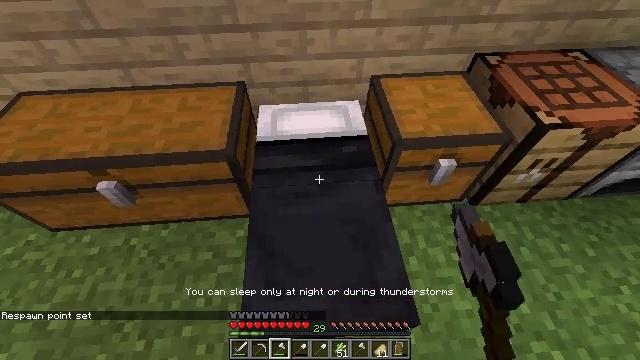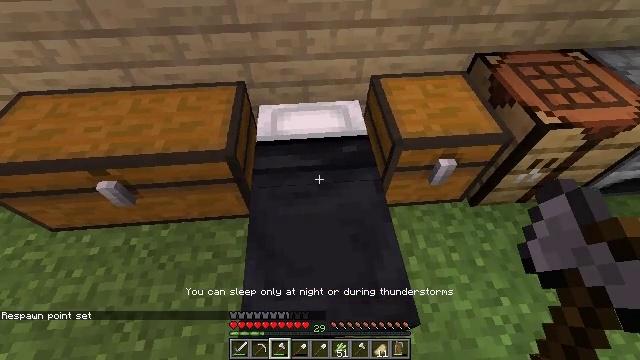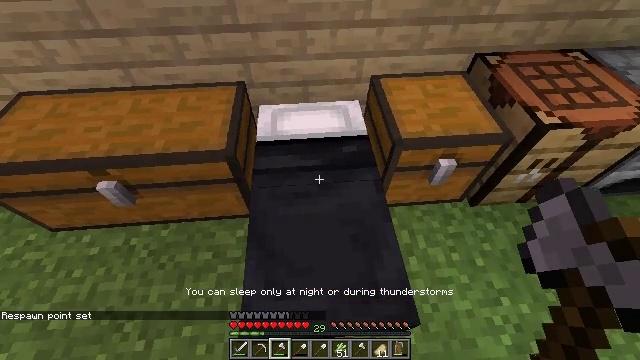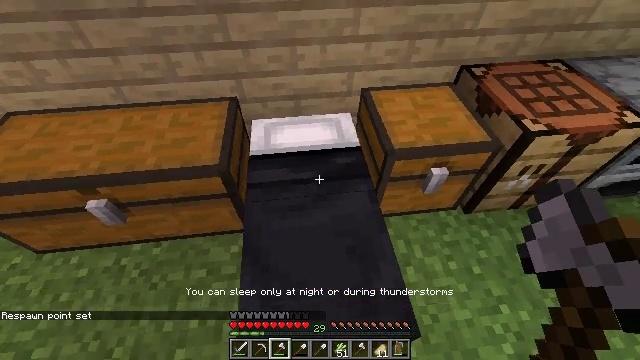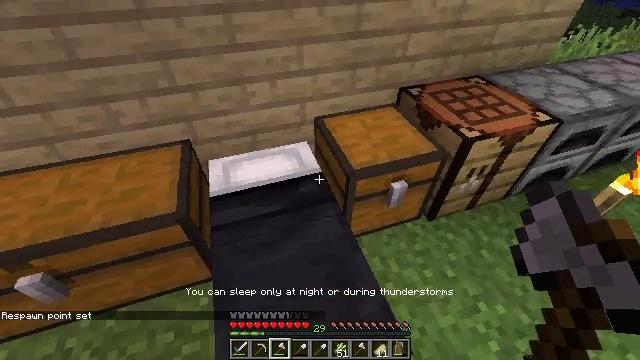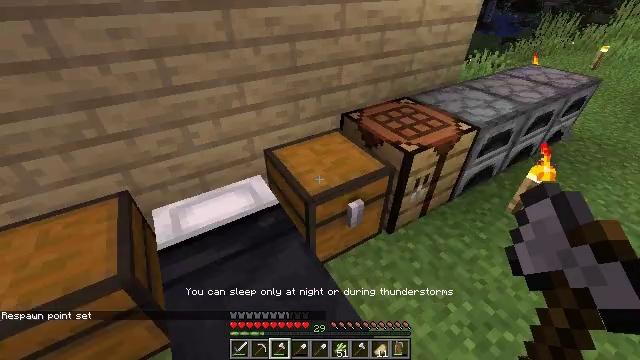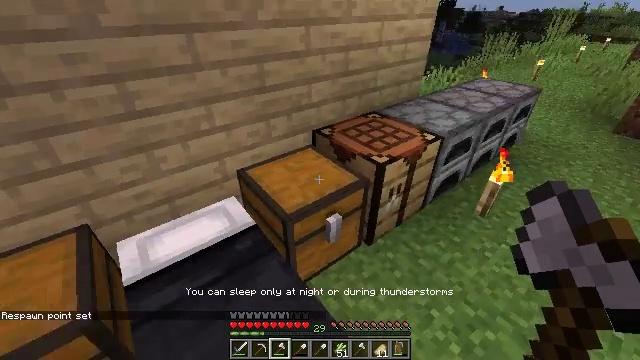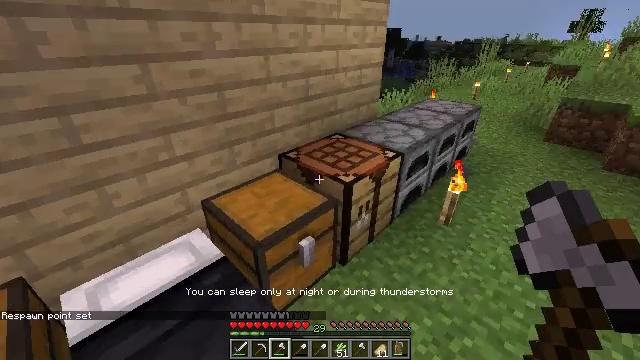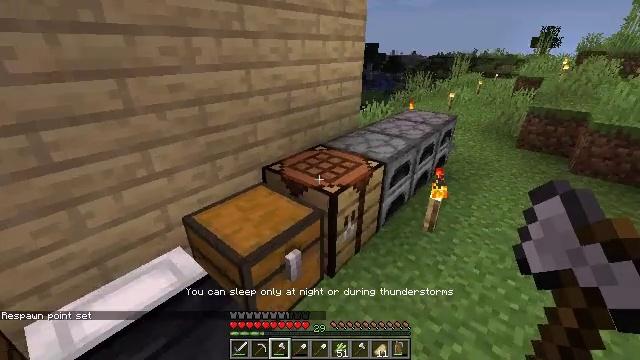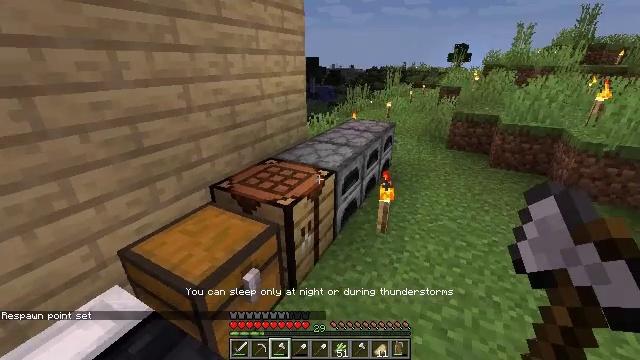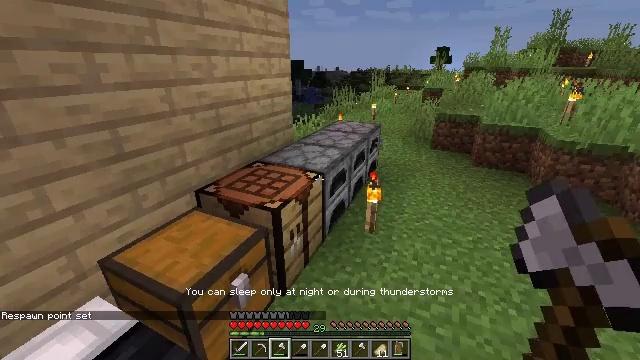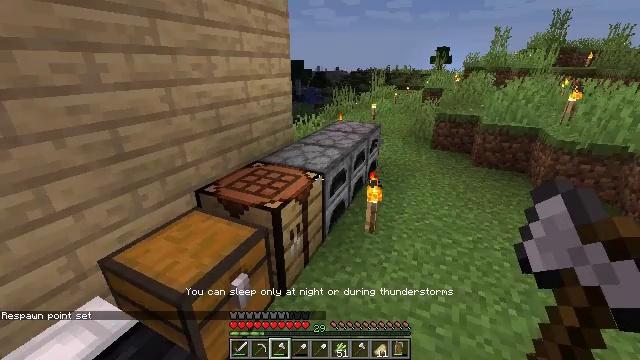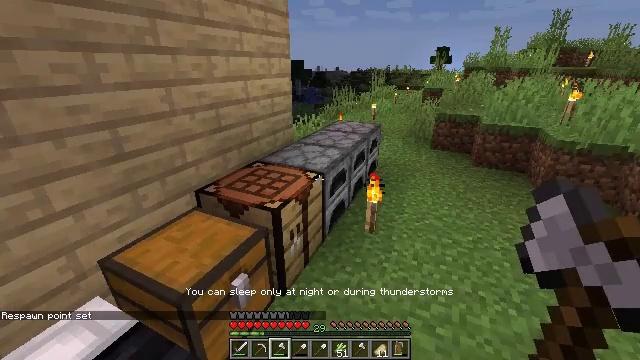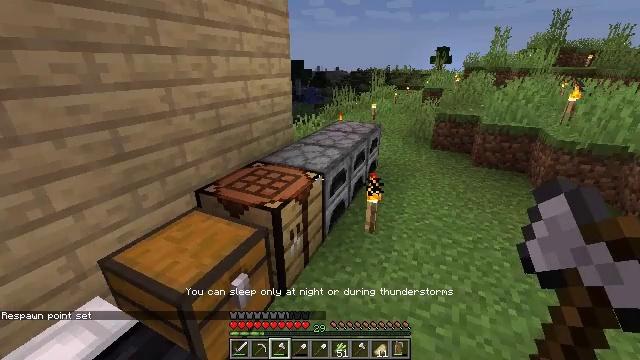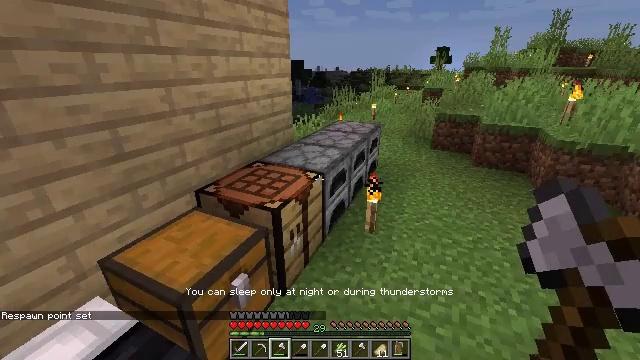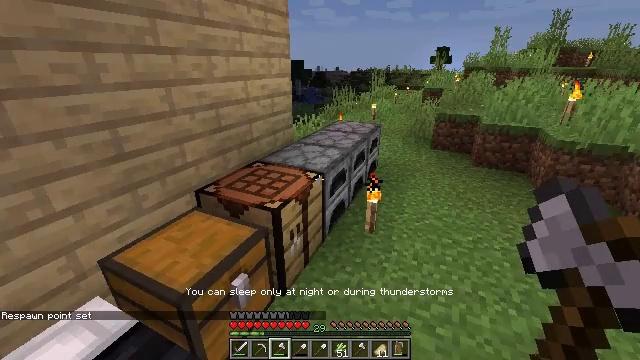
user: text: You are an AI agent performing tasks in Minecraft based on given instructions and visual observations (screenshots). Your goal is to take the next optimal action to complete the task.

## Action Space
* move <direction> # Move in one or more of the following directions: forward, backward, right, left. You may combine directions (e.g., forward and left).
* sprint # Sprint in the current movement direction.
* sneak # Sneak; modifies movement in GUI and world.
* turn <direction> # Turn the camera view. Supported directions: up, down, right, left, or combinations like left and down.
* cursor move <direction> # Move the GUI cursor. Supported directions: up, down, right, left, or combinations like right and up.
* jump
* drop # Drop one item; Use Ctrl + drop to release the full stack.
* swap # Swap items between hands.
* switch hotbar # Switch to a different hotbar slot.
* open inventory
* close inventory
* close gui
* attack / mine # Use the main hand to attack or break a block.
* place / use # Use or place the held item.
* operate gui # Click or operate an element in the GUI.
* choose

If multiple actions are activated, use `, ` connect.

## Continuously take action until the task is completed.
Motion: motion action
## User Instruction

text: Attack the black bed to recycle it.
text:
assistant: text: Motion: no_op
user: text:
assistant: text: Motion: no_op
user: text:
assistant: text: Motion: turn right and up
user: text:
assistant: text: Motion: turn right and up
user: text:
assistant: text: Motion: turn right and up
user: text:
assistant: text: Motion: turn right and up
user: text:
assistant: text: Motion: turn right and up
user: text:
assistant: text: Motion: turn right and up
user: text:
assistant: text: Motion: turn right and up
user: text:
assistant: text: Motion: turn right
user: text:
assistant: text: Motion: no_op
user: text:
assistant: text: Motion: no_op
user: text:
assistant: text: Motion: no_op
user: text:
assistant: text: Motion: no_op
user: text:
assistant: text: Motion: no_op
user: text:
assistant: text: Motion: no_op
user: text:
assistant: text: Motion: turn right and up
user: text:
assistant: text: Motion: turn right
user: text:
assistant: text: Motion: turn right
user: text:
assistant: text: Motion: no_op
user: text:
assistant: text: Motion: use / place
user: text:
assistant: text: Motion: use / place
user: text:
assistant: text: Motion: use / place
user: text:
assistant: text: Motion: use / place
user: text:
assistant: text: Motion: no_op
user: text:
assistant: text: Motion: no_op
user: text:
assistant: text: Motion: no_op
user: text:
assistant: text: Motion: no_op
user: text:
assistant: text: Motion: no_op
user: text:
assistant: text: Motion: no_op